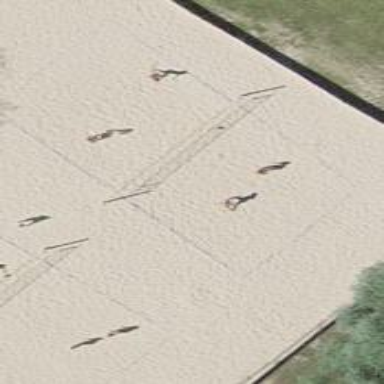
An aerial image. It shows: Sandy pitch for beach volleyball.